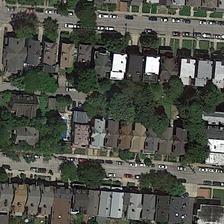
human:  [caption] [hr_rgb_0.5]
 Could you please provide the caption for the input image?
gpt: many houses with dark roof while with many moss green plants in the middle .

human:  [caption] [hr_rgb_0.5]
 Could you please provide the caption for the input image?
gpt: many cars on the highway while with many dense residential besides .

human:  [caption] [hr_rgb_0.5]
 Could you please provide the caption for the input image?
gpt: many dense residential in it and most is short house with dark gray roof .

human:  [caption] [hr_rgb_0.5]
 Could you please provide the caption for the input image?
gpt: four straight highway constitute three crossroads with many dense residential besides .

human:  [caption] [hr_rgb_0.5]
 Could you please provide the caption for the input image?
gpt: many buildings and green trees are in a residential area .